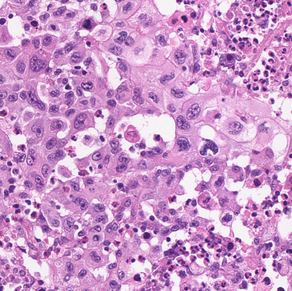
Tumor epithelial tissue: yes
Tumor-associated stroma tissue: no
Normal tissue: no